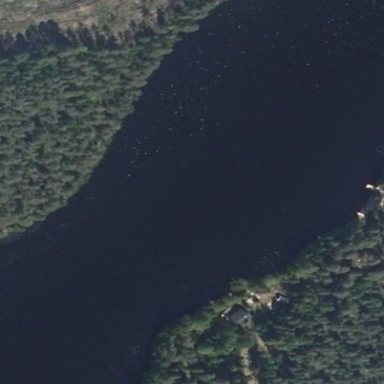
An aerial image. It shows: Serene lake surrounded by nature.